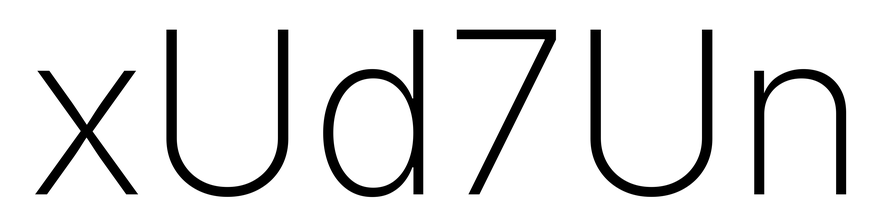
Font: Inter_ExtraLight